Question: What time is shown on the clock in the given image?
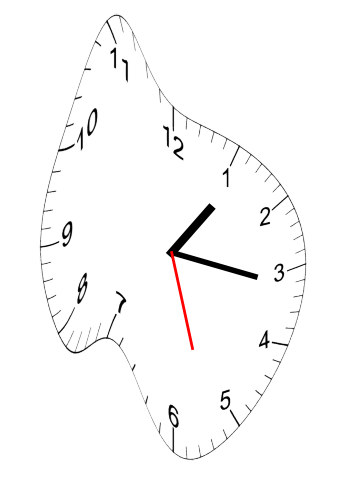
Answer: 01:16:27